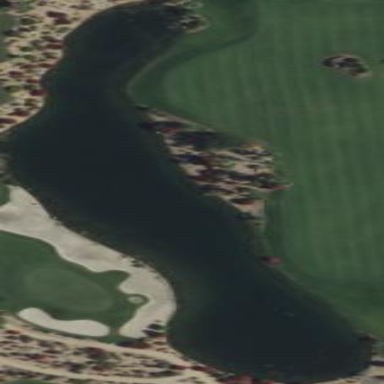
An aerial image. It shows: Water hazard in golf course. The hazard is natural water feature.